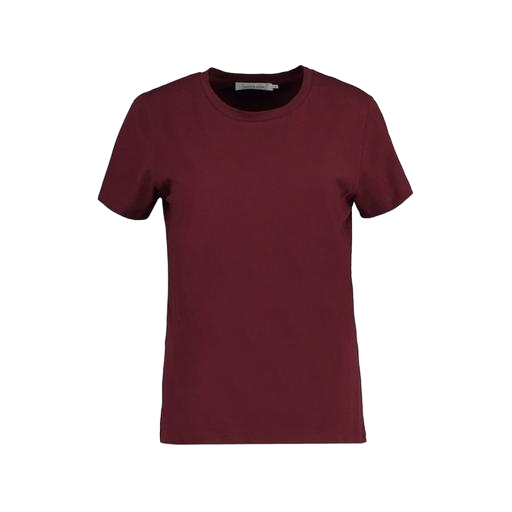
maroon t shirt, regular t-shirt, maroon colored short sleeved shirt, white background